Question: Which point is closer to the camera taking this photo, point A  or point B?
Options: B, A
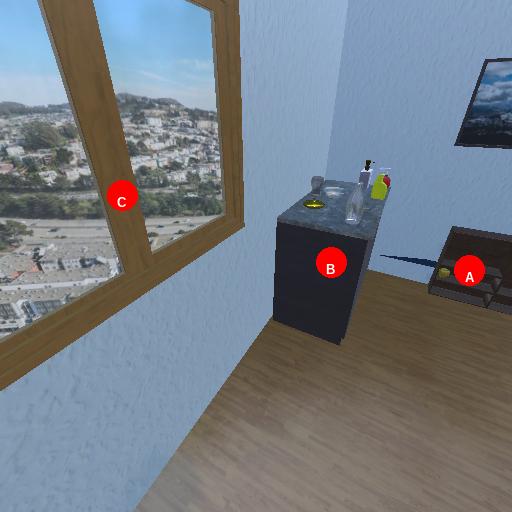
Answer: B